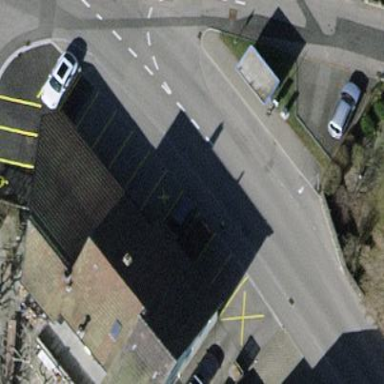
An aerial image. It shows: Street side parking area.